Field crop: maize
Growth stage: 2
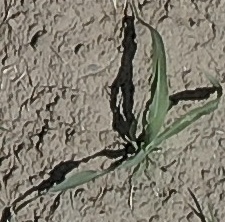
Species: sorghum